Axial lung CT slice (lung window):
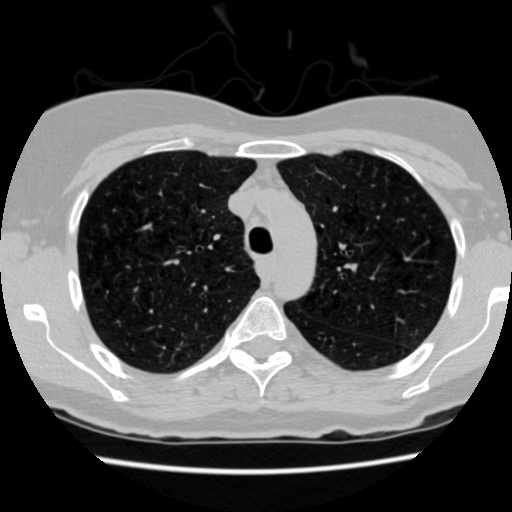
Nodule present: no